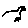
Label: bird